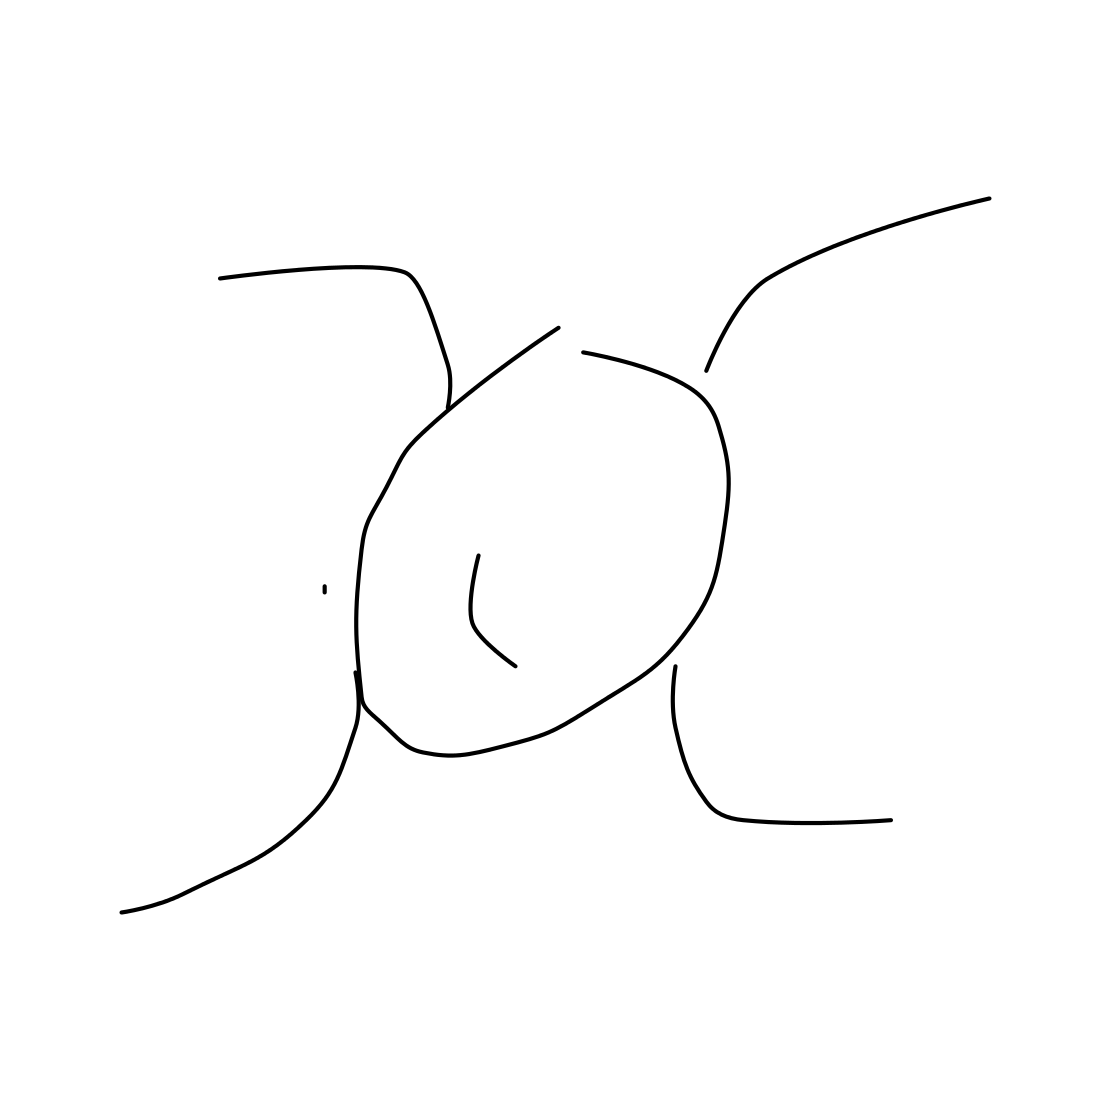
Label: crab